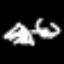
Label: frog